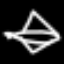
Label: airplane